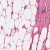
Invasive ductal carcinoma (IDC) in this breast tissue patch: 0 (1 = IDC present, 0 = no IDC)